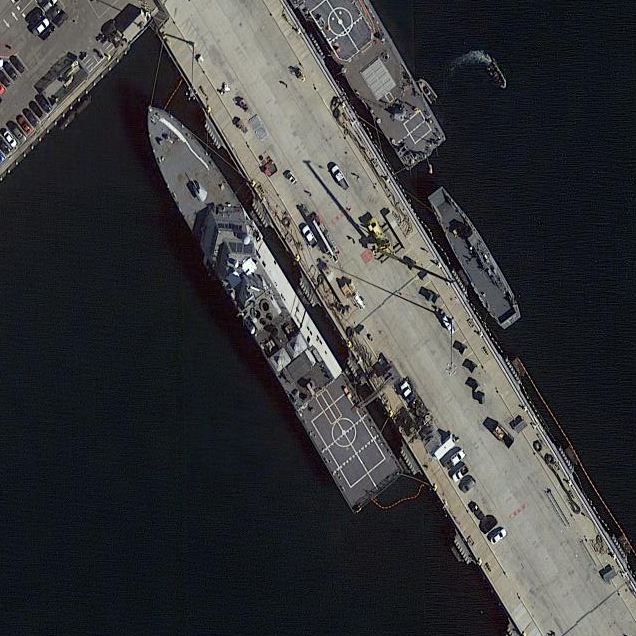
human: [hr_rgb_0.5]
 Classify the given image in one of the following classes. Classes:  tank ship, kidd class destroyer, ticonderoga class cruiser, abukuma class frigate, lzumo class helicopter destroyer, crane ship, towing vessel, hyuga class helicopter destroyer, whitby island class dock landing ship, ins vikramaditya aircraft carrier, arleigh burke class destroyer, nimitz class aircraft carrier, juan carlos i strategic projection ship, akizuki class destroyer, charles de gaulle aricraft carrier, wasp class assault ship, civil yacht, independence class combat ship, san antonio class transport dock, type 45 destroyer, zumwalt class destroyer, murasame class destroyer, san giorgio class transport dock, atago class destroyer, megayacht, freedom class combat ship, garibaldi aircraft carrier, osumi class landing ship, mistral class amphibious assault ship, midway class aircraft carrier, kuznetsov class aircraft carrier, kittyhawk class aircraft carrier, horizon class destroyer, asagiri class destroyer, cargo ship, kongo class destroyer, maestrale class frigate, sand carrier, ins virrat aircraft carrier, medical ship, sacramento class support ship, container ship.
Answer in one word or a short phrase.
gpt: Freedom class combat ship